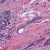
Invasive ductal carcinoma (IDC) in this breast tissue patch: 0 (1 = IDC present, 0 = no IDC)